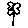
Label: flower